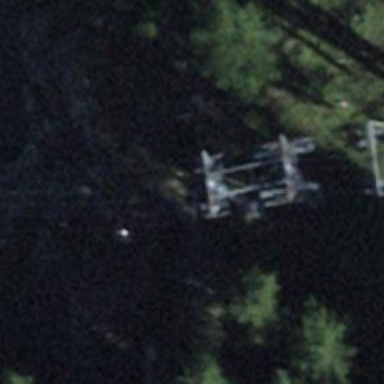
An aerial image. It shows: Pylon used for aerialway.